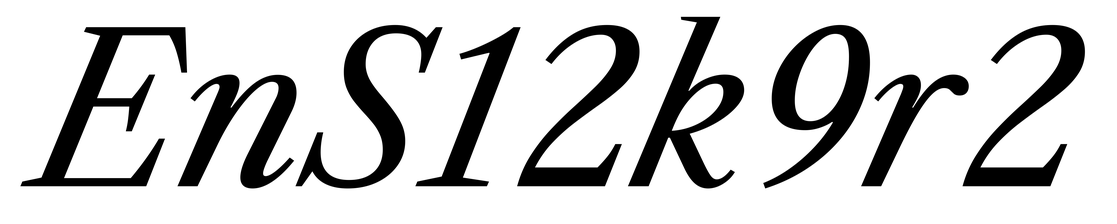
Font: LibreCaslonText-Italic_Italic